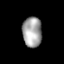
Tissue: lung
Cell type: Epithelial cells
Senescence score: 0.2179
Nuclear area (px): 579
Mean DAPI intensity: 160.931